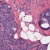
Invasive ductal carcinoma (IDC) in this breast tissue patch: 0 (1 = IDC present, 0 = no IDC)